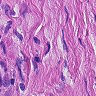
Metastatic tissue present: no